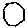
Label: hexagon